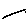
Label: line